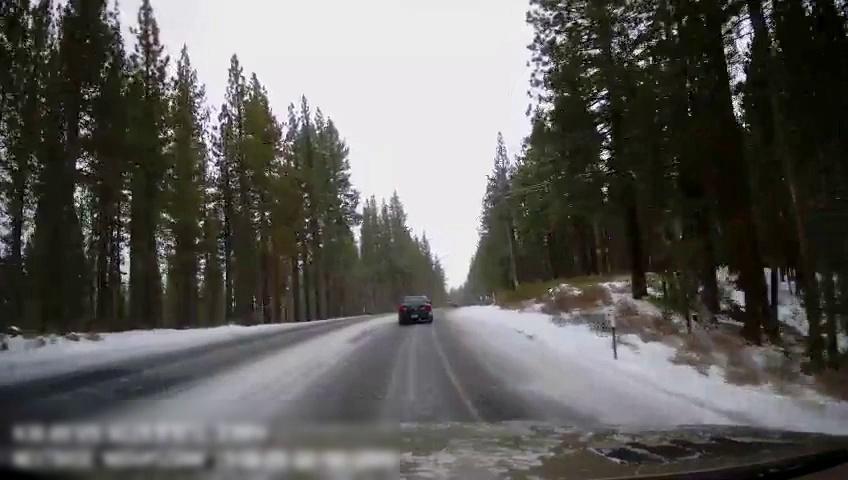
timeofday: Day
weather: Snowy
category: Drivable Space
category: Vehicles | Car
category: Lanes | Current Lane